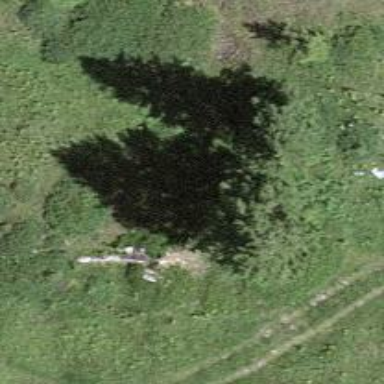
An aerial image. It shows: Needle-leaved tree in natural setting.